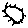
Label: sun